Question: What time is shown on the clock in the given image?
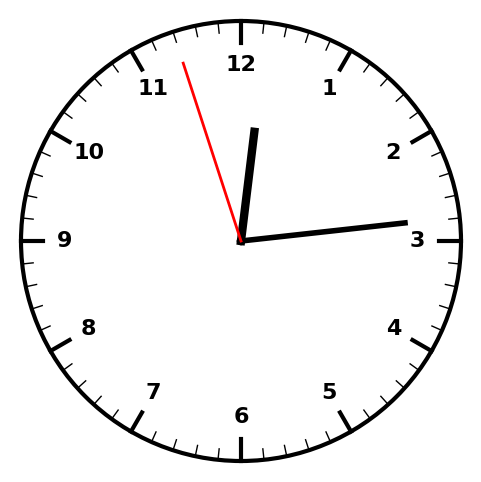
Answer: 12:13:57